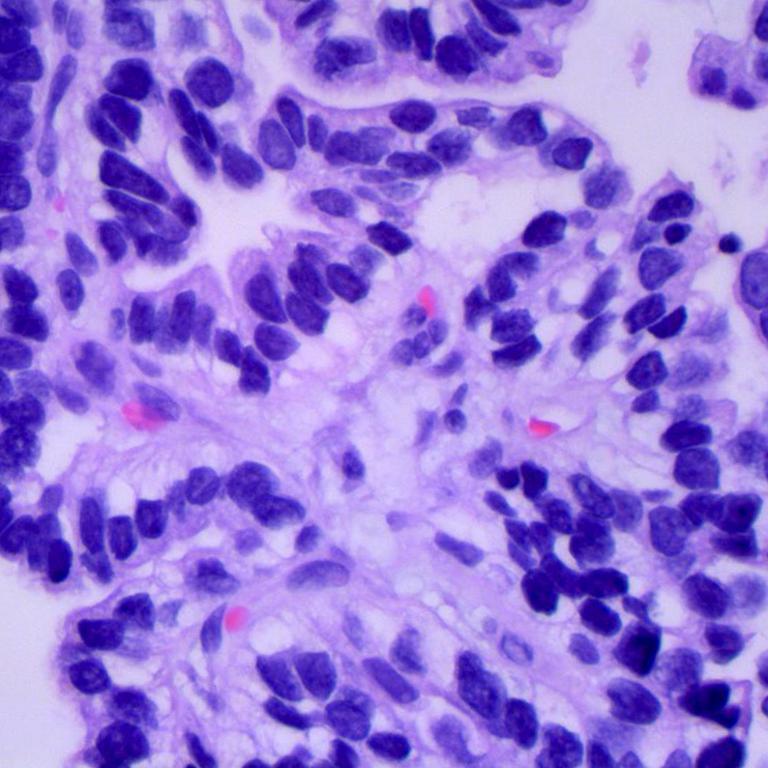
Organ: lung
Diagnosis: adenocarcinomas